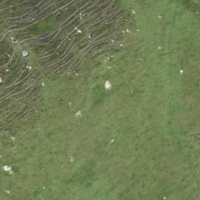
EUNIS habitat code: 26
Species observed at this site:
Pieris rapae